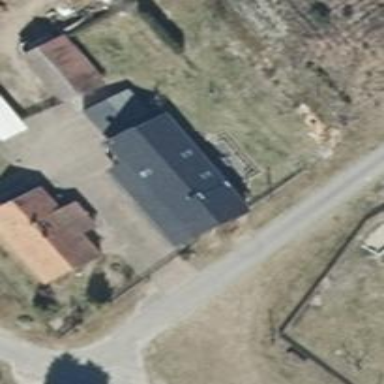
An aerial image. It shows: Flat-roofed house.